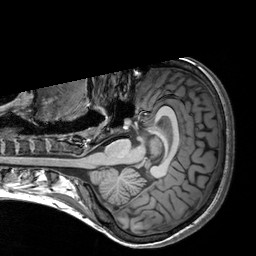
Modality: T1w
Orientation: axial